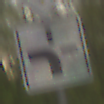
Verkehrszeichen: VerlaufVorfahrtsstrasse1
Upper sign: Vorfahrtsstrasse
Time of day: MorningAfternoon
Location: Outdoor (Nature)
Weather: Overcast
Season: NotSpecified
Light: Natural